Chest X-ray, AP view. Patient: 42 years old, sex M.
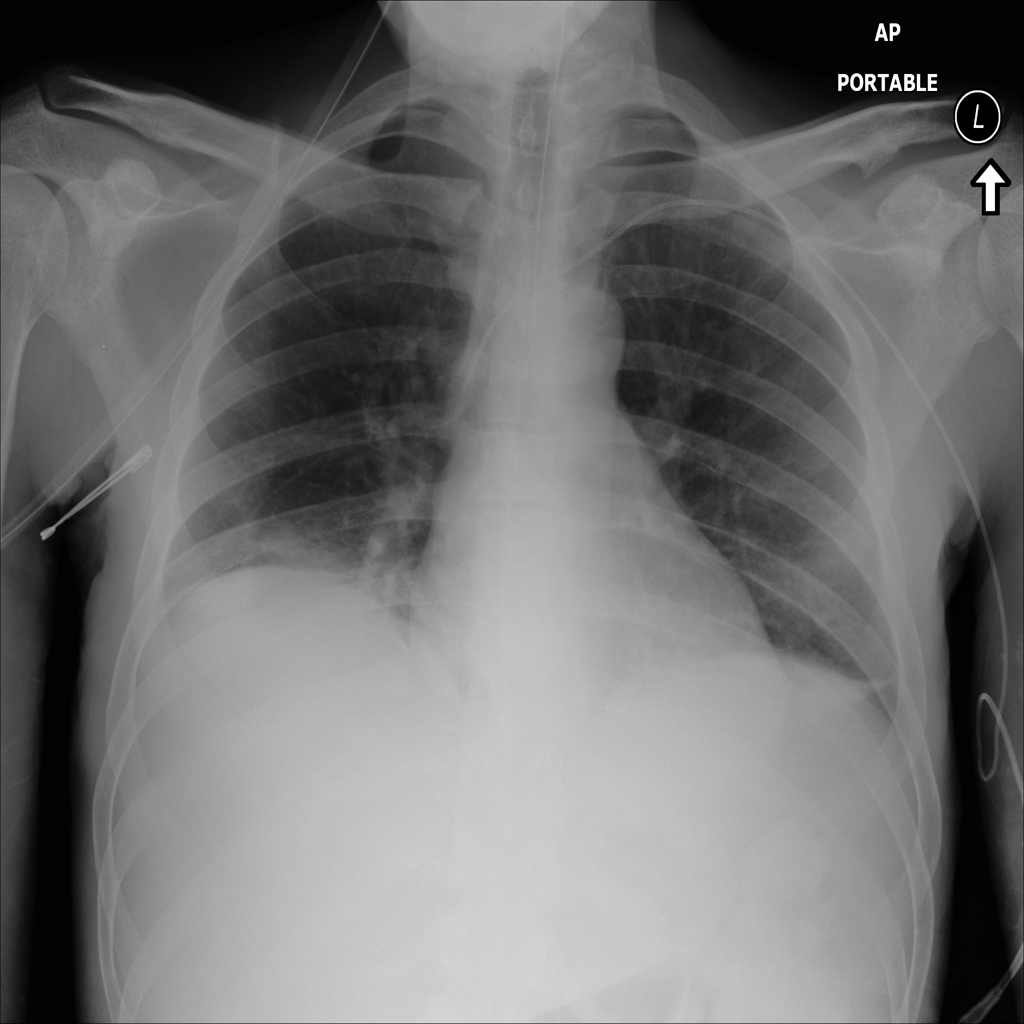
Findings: Atelectasis